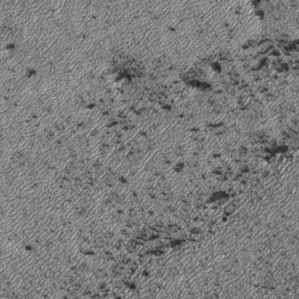
Label: frost